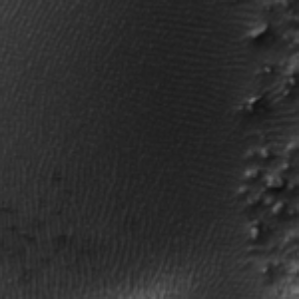
Label: frost